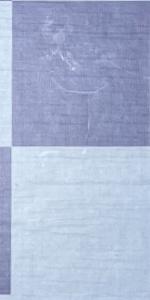
Label: Empty